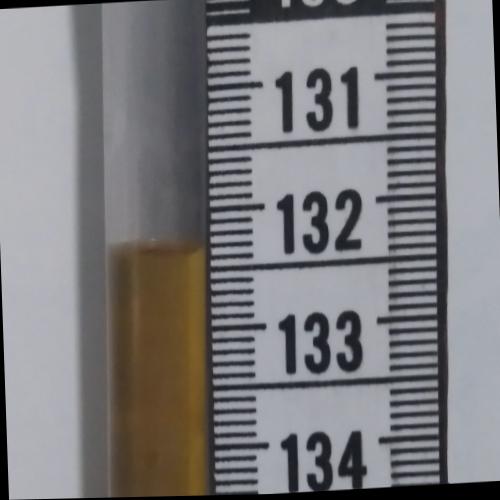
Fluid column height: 132.3 cm